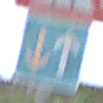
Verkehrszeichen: VorrangVorGegenverkehr
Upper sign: FussgaengerRechts
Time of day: Midday
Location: Outdoor (Nature)
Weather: PartlyCloudy
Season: NotSpecified
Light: Natural